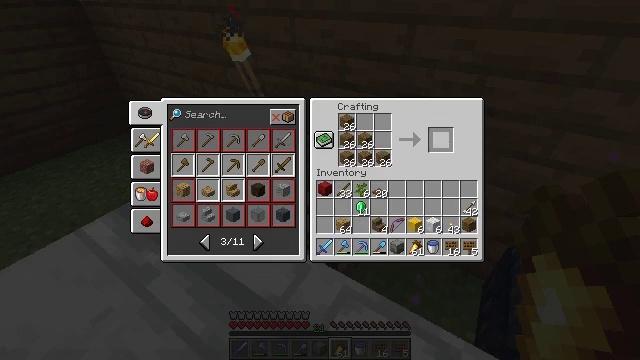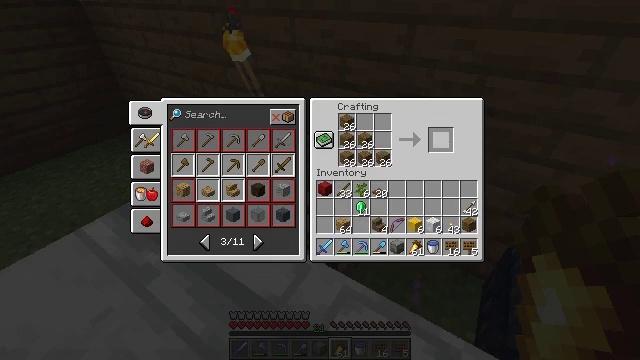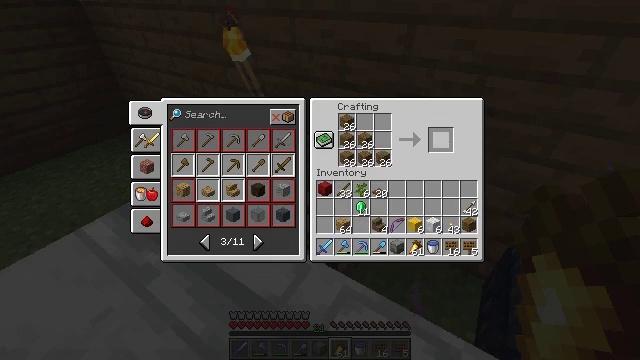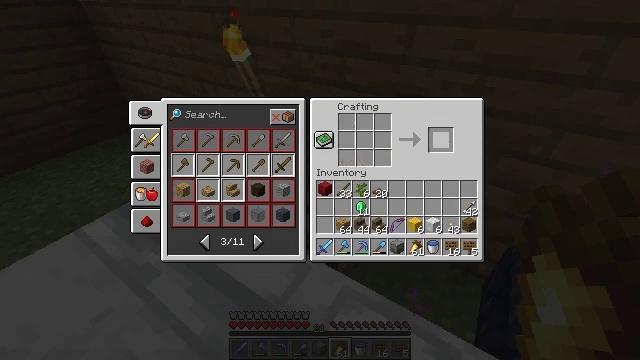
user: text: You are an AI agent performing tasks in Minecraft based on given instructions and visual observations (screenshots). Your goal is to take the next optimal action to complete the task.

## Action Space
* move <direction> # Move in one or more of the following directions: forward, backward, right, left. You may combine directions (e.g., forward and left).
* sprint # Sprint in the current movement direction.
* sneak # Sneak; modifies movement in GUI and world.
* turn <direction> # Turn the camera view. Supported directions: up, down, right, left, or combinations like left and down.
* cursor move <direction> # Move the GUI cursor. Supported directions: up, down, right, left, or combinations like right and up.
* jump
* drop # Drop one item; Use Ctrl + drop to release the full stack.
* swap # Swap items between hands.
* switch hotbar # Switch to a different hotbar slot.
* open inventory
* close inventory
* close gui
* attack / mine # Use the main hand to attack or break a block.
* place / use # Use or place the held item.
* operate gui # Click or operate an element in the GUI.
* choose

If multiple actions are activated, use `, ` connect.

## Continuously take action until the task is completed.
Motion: motion action
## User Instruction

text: Create spruce stairs using a crafting table.
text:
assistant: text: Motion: sneak, operate gui
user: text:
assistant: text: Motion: sneak, operate gui
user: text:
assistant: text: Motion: sneak
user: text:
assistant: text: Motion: sneak